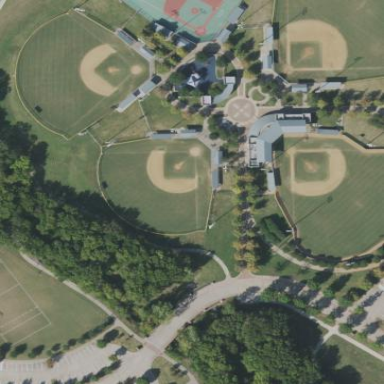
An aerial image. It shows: Baseball pitch for leisure land.